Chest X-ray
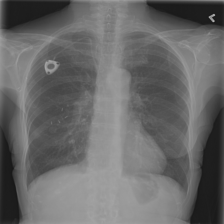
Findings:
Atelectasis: negative
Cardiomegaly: negative
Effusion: negative
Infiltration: negative
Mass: negative
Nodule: negative
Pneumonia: negative
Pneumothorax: negative
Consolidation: negative
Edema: negative
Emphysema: negative
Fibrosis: negative
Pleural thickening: negative
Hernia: negative